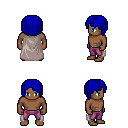
a pixel art fantasy rpg character, male body template, human, dark skin, gray cape, magenta pants, blue pageboy hairstyle, four views (front, back, left, right), 2x2 character sprite sheet, small pixel art, hard edges, no anti-aliasing